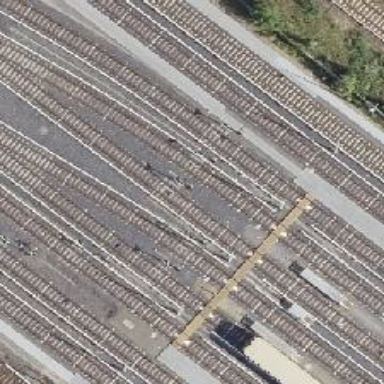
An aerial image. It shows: Railway signal.